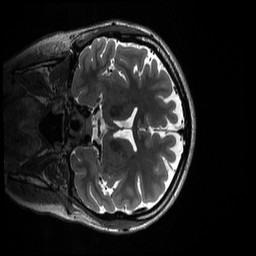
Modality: T2w
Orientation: coronal
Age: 20
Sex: female